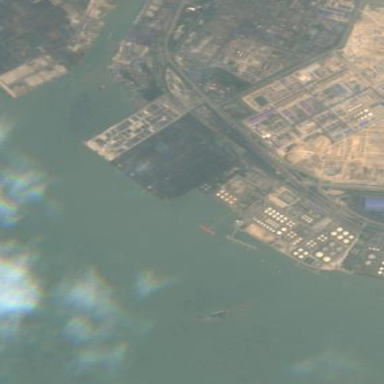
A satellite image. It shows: Industrial area designated for port activities.